Question: I'm trying to write custom PMD rules in Java.
I have created a custom ruleset that looks like this:
'''
<?xml version="1.0"?>
<ruleset name="Custom Ruleset"
xmlns="http://pmd.sourceforge.net/ruleset/2.0.0"
xmlns:xsi="http://www.w3.org/2001/XMLSchema-instance"
xsi:schemaLocation="http://pmd.sourceforge.net/ruleset/2.0.0 http://pmd.sourceforge.net/ruleset_2_0_0.xsd">
<description>
My custom rules
</description>
<rule name="CustomRule"
message="Custom message"
class="mwe.CustomRule">
<description>
Custom description
</description>
<priority>3</priority>
</rule>
</ruleset>
'''
I call 'pmd.bat' using this Java class:
'''
package mwe;
import java.io.IOException;
import java.io.InputStream;
import java.util.Scanner;
public class PmdStarter {
public static void main(String[] args) {
callPmd();
}
public static void callPmd() {
String pmdPath = "pmd-src-5.0.5/bin/pmd.bat";
String checkThisCode = "checkThisCode/";
String customRuleSet = "pmd-src-5.0.5/src/main/resources/rulesets/java/customRules.xml";
String[] command = { pmdPath, "-dir", checkThisCode, "-rulesets",
customRuleSet };
ProcessBuilder pb = new ProcessBuilder(command);
try {
InputStream is = pb.start().getInputStream();
String output = convertStreamToString(is);
is.close();
System.out.println(output);
} catch (IOException e) {
e.printStackTrace();
}
}
static String convertStreamToString(InputStream is) {
Scanner s = new Scanner(is);
s.useDelimiter("\A");
String streamContent = s.hasNext() ? s.next() : "";
s.close();
return streamContent;
}
}
'''
Unfortunately my custom rule written in Java can't be found; this is the message from PmdStarter:
> Couldn't find the class mwe.CustomRule
This is my (minimal) custom rule:
'''
package mwe;
import net.sourceforge.pmd.lang.java.ast.ASTWhileStatement;
import net.sourceforge.pmd.lang.java.rule.AbstractJavaRule;
public class CustomRule extends AbstractJavaRule {
public Object visit(ASTWhileStatement node, Object data) {
System.out.println("Hello PMD");
return data;
}
}
'''
This is my project structure in Eclipse:

I have read <URL> that this sort of error seems to be a classpath error.
After reading <URL> I have placed 'CustomRule.class' in a couple of directories within the project, hoping in vain that PMD would find it.
My question is: How can I make PMD execute my 'CustomRule'?
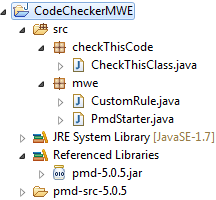
Answer: I've found a way:
PMD will find your rule if you put it in a jar and place that jar in 'pmd-src-5.0.5\lib'.
This is the shell command I use to make my rule accessible to PMD (my rules are in package 'mwe'). Note that this is issued from my projects 'bin' folder:
'''
C:\Users\me\dev\CodeCheckerMWE\bin>jar -cf ..\pmd-src-5.0.5\lib\myrules.jar mwe
'''
I have experimented with the classpath and the '-auxclasspath' option of PMD to make it accept different locations but with no success.
If anyone has a different (preferably more elegant) solution to this, please let me/us know.